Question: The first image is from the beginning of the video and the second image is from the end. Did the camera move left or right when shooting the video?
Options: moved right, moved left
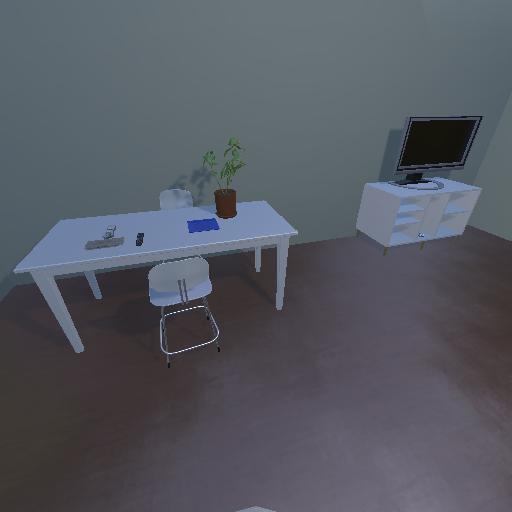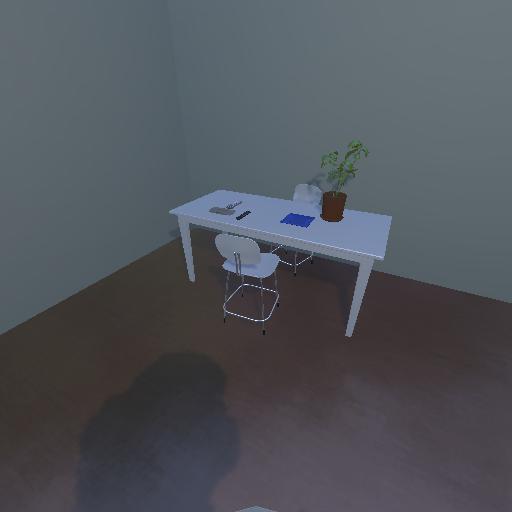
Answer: moved right